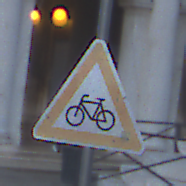
Verkehrszeichen: RadverkehrRechts
Umgebung: Outdoor, Urban
Tageszeit: Dawn
Wetter: Clear
Licht: Natural
Jahreszeit: NotSpecified
Kontrast: LowContrast